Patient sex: F
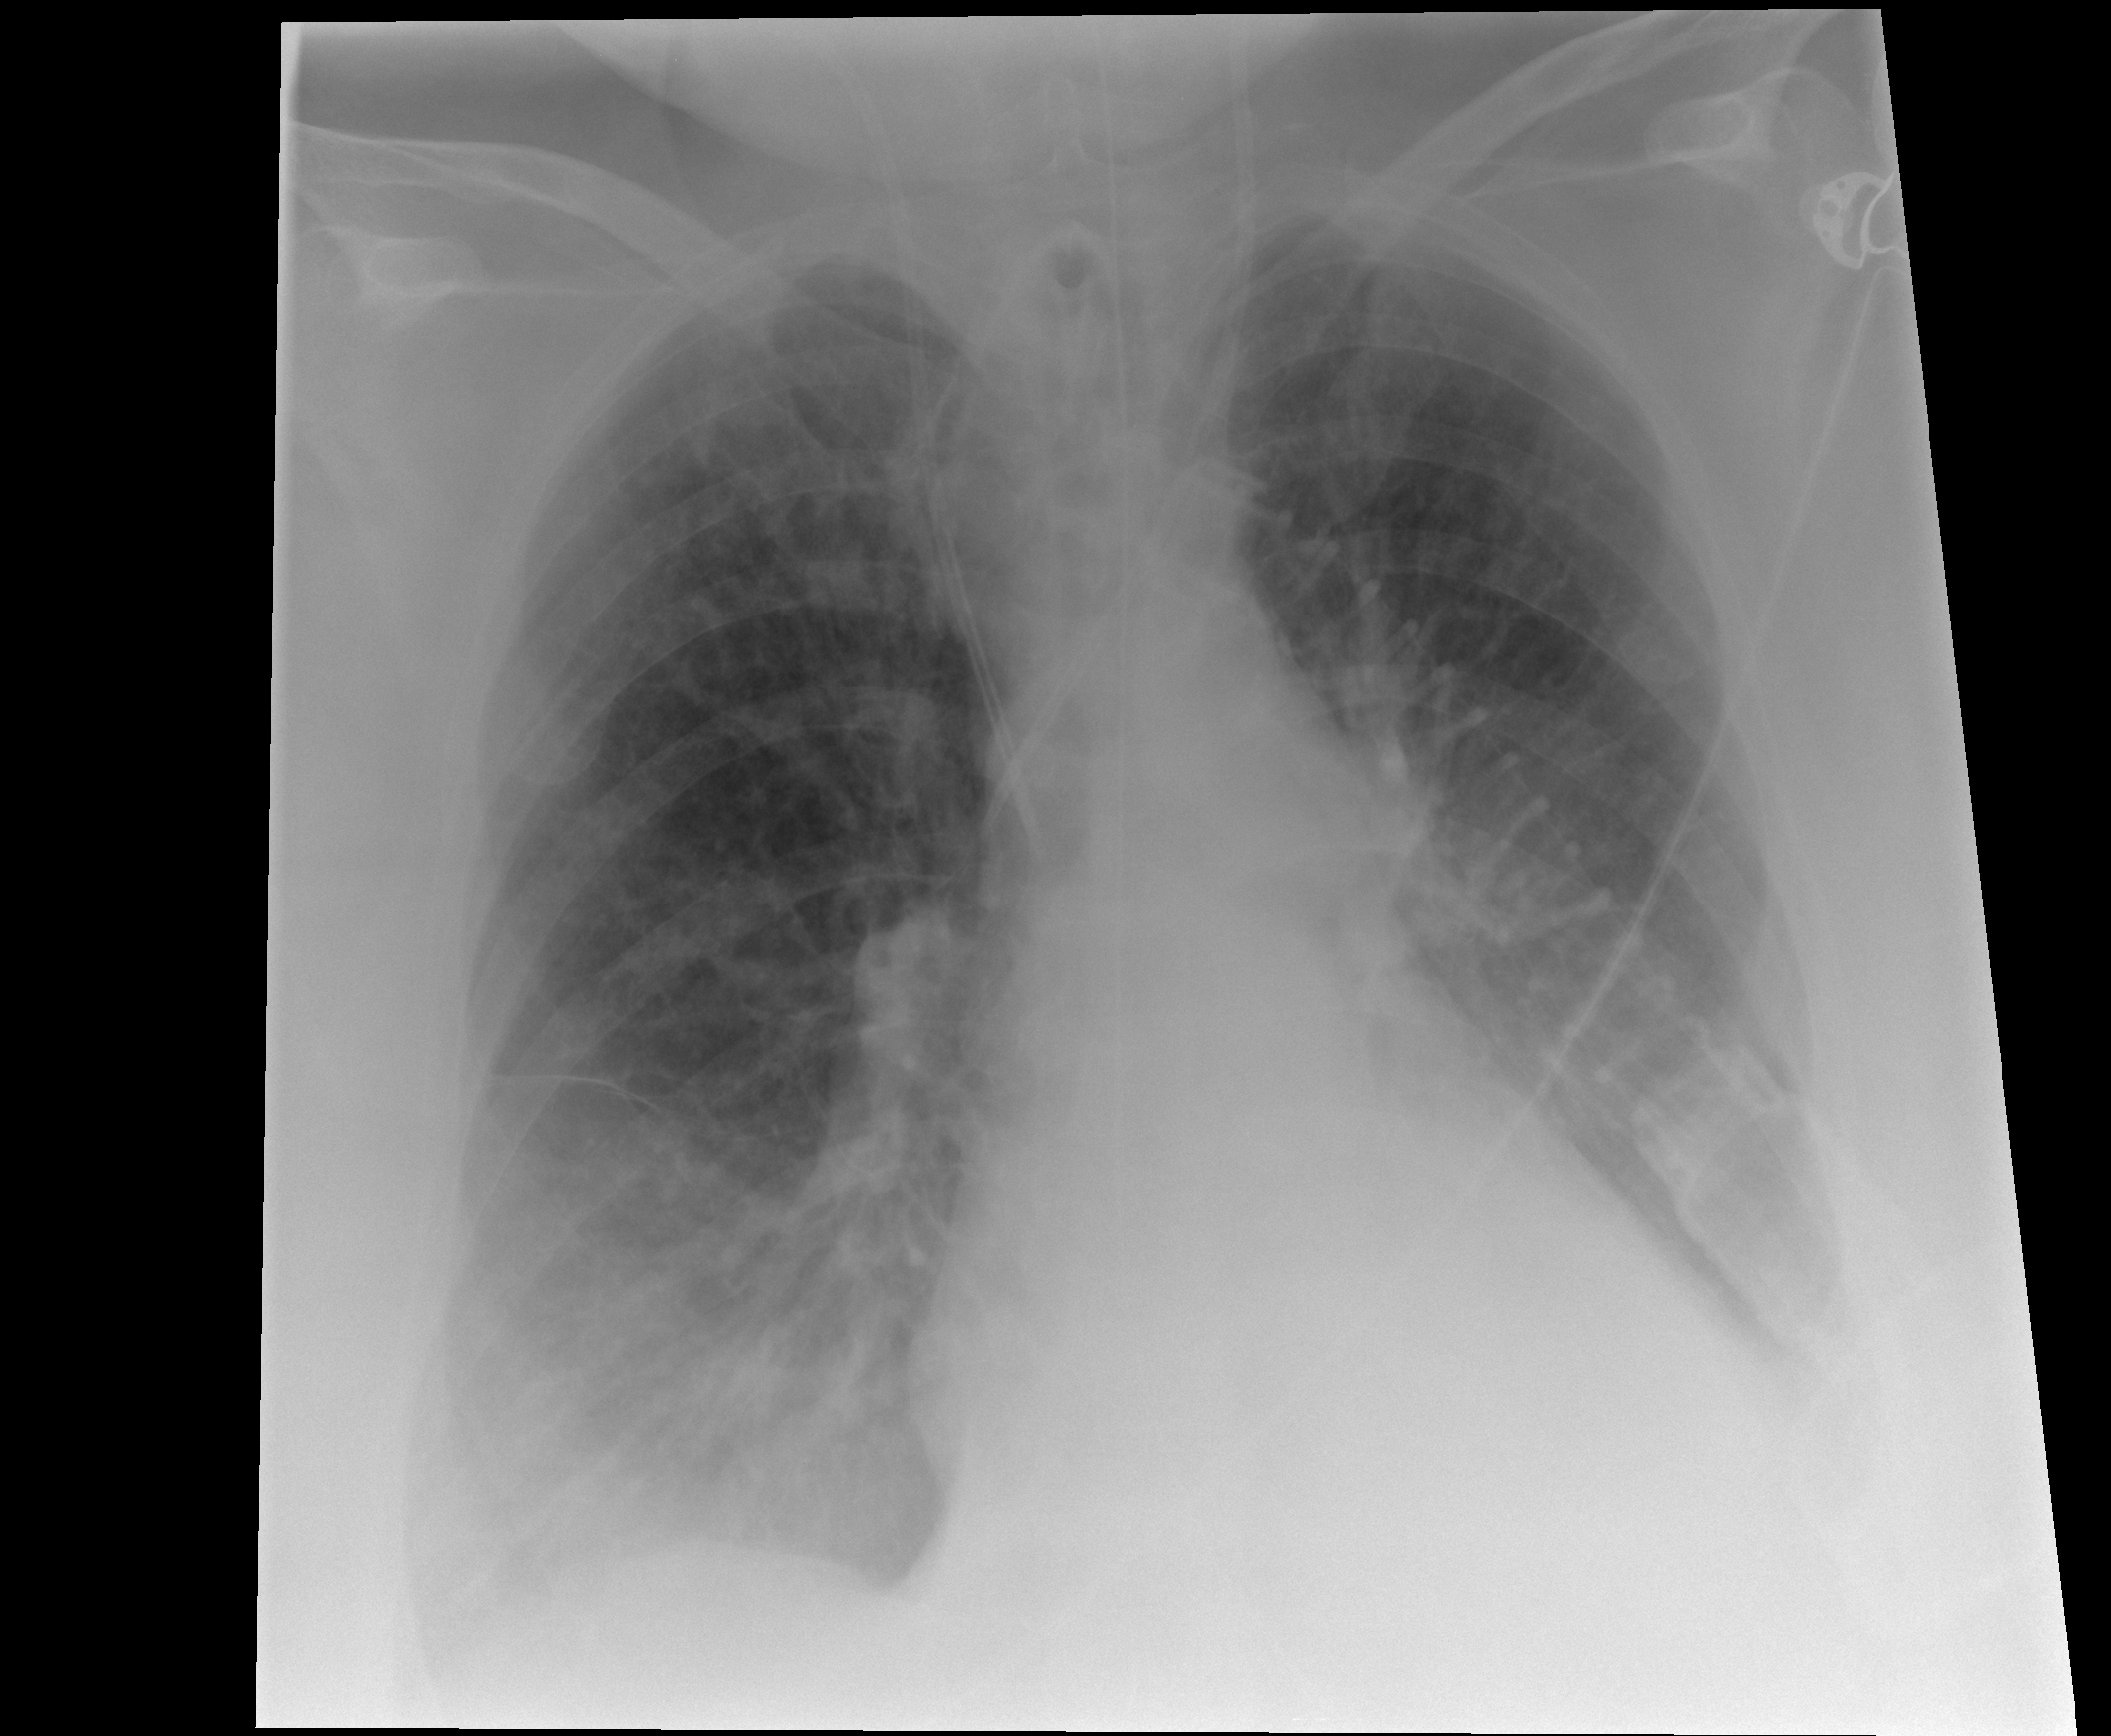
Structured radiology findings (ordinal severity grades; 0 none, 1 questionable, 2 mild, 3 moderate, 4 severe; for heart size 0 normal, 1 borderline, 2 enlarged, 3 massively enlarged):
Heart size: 1
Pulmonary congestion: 3
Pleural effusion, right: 2
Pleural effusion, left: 2
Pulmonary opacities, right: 2
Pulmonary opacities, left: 0
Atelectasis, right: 2
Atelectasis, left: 2